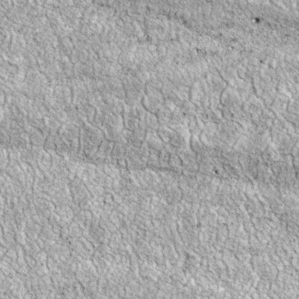
Label: non_frost